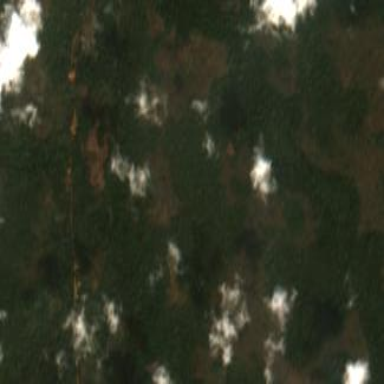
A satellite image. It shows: Savanna grassland.